Question: I have a histogram from a list 'd' of values that I make by simply typing
'''
hist(d)
'''
And this is what I get:
How can I make it such that the x-axis extends all the way left to the origin of this plot (the bottom left corner)? Why does it cut off at -0.4?
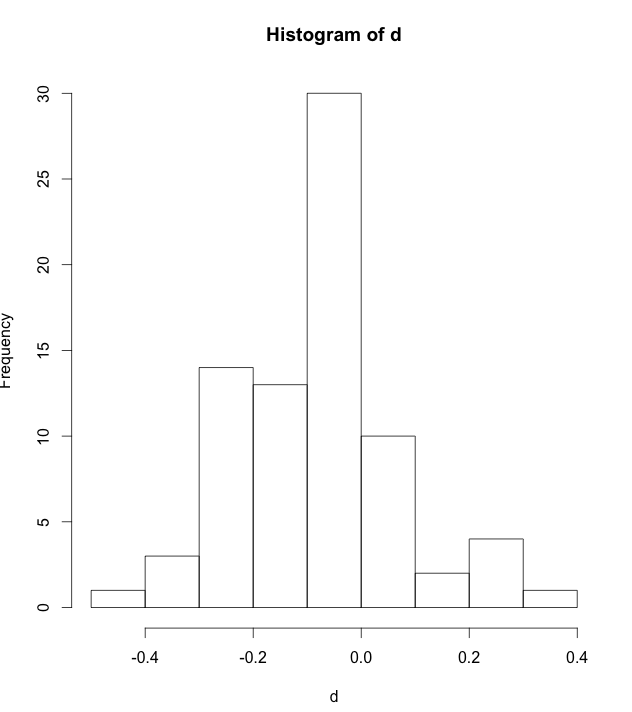
Answer: Macro's answer is by far the simplest route. However, if you really are unhappy with with the default behavior of 'hist' (really, it's the default behavior of 'axis' I suppose) you can always suppress the axes and draw them yourself:
'''
set.seed(123)
d <- rnorm(1000)
hist(d,axes = FALSE)
axis(1,at = seq(-3,3,1),labels = TRUE,pos = 0)
axis(2,pos = -3)
'''

As for the "why?", the defaults for drawing axes have to be set at something, and so there's a lot of code under there that tries pretty hard to ensure that the axis and tick labels are "pretty" according to the sensibilities of, well, whoever wrote it. In general, I think it does a good job, but of course not everyone agrees.